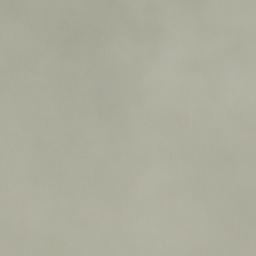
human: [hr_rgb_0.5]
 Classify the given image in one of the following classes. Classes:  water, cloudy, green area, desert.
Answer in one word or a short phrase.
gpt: cloudy